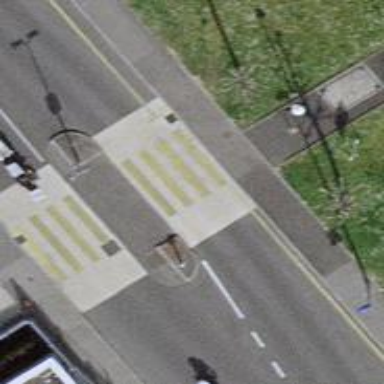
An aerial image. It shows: Uncontrolled road crossing with pedestrian island.